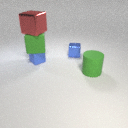
large red metal cube above large green rubber cube